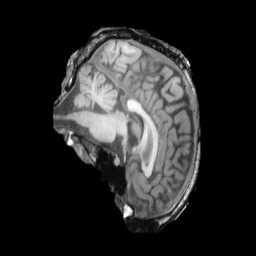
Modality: T1w
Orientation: sagittal
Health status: ill
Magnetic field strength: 3 T